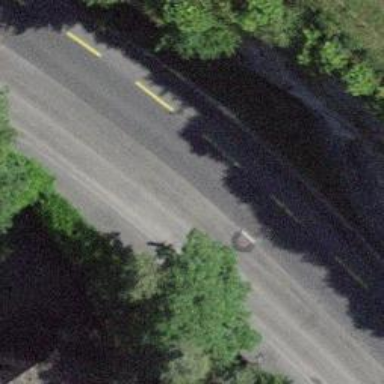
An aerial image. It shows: Primary highway with dedicated lane for cyclists.